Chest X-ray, AP view. Patient: 59 years old, sex M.
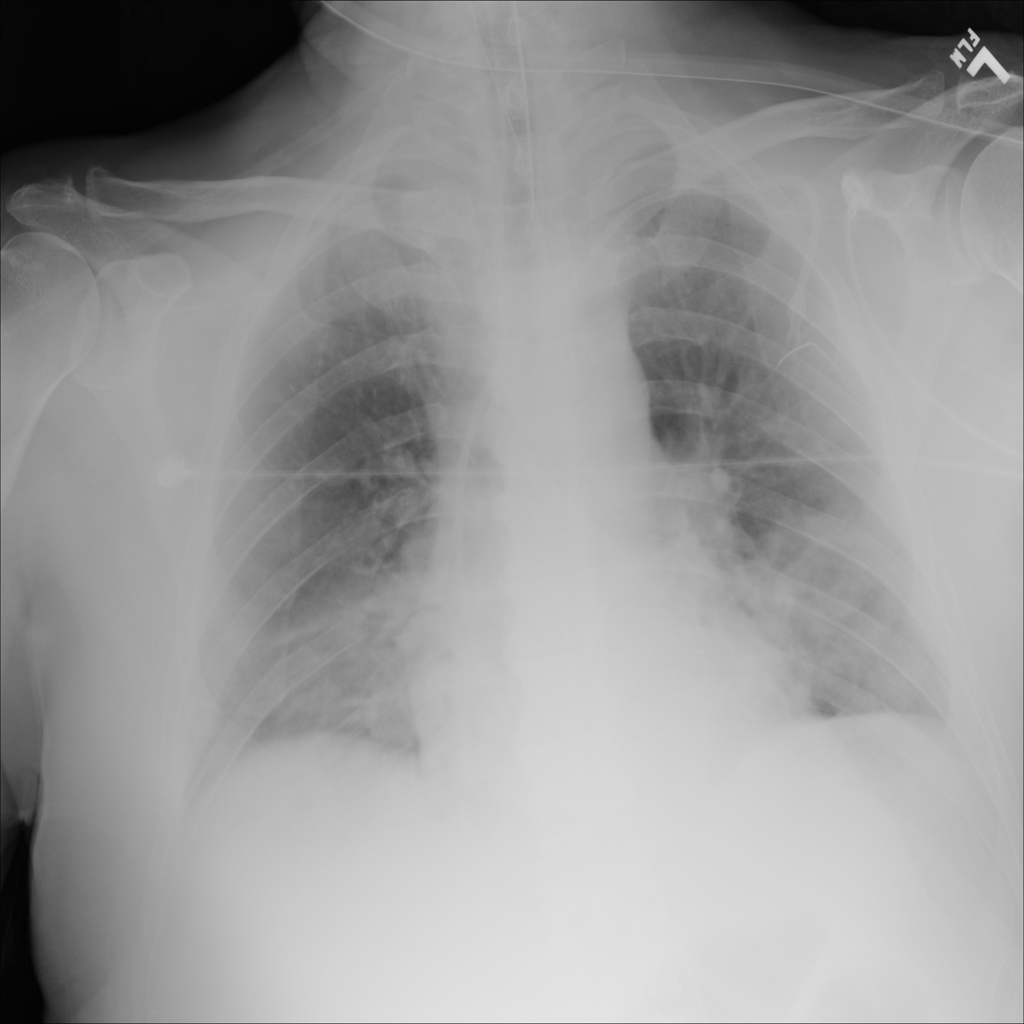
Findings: Infiltration